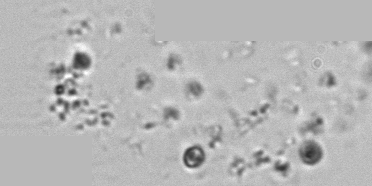
Label: Phaeocystis